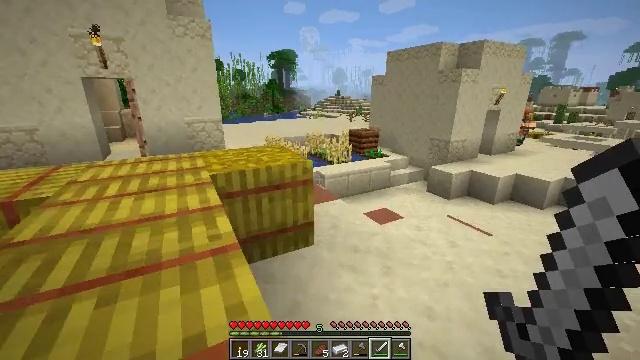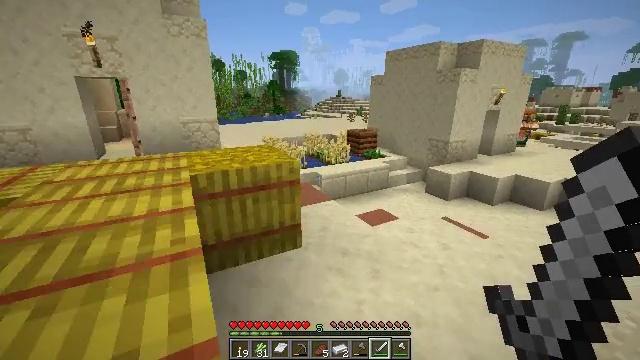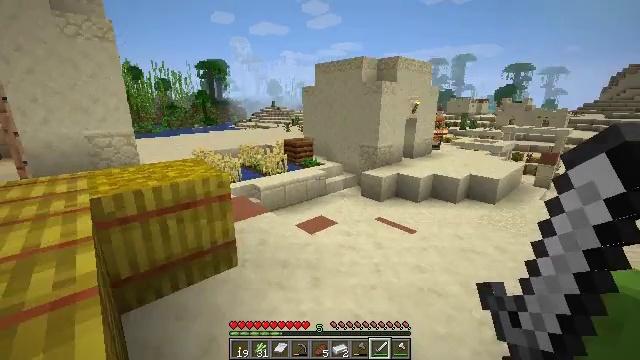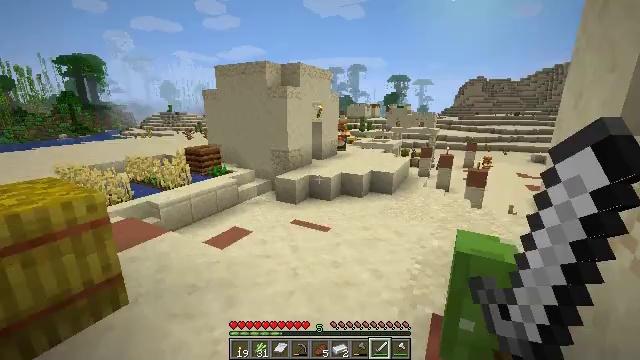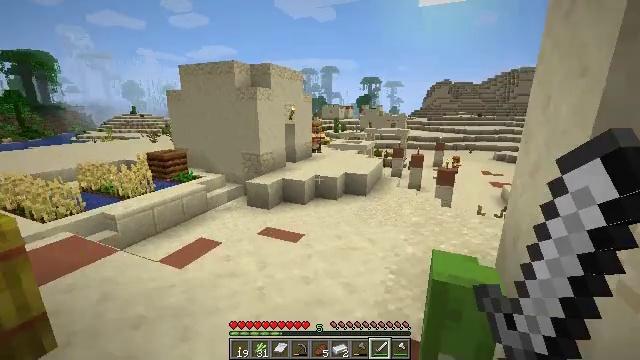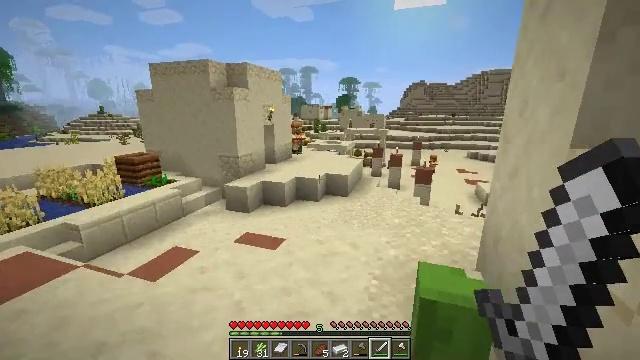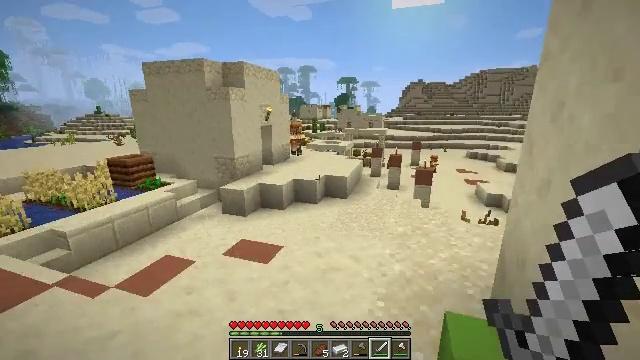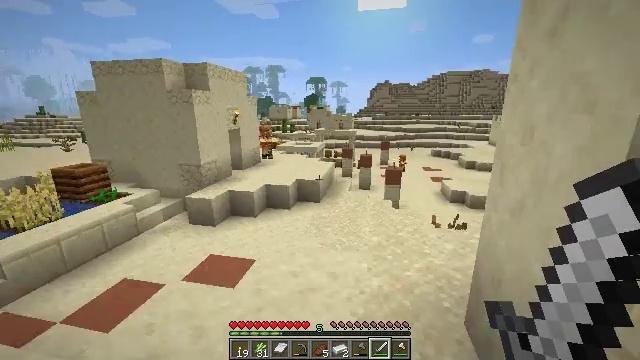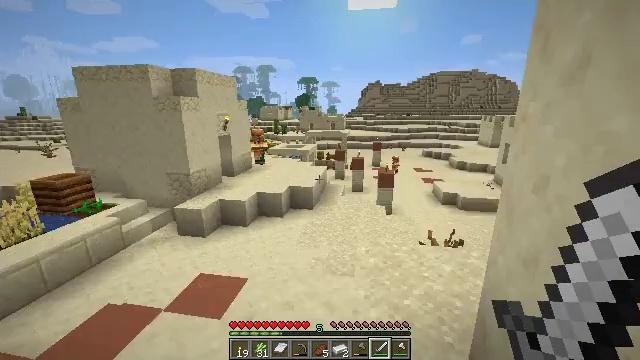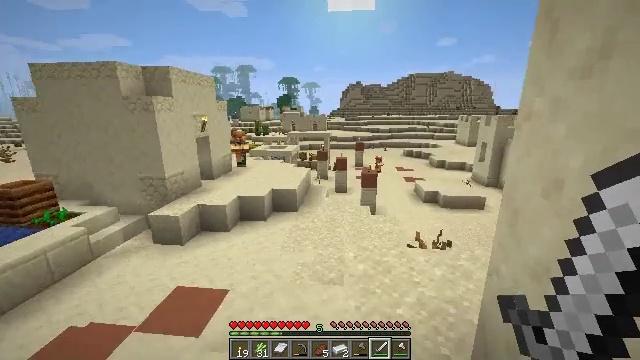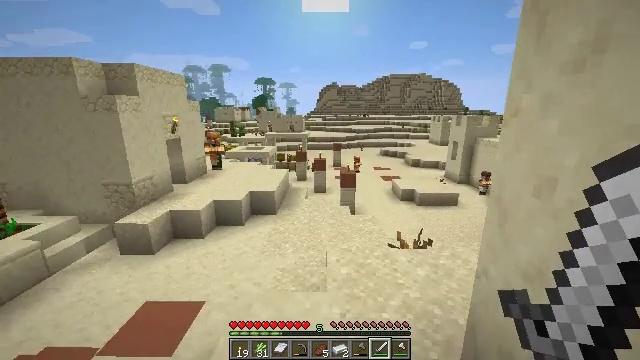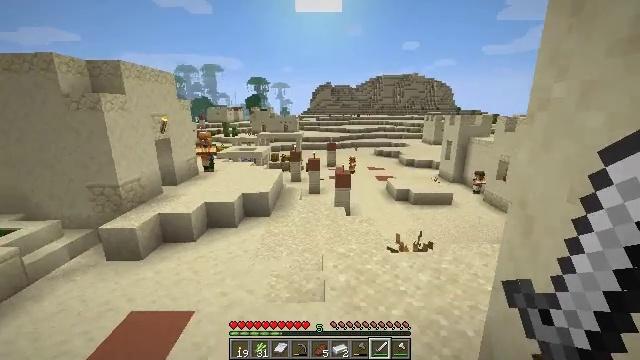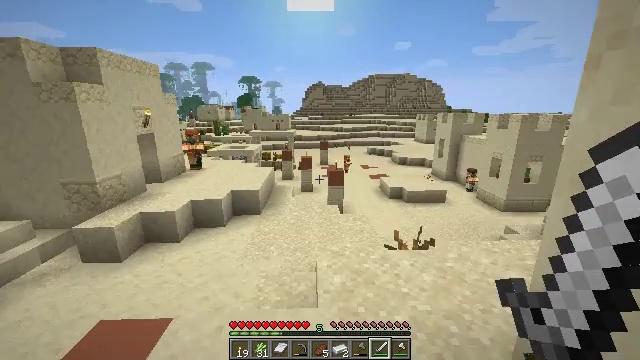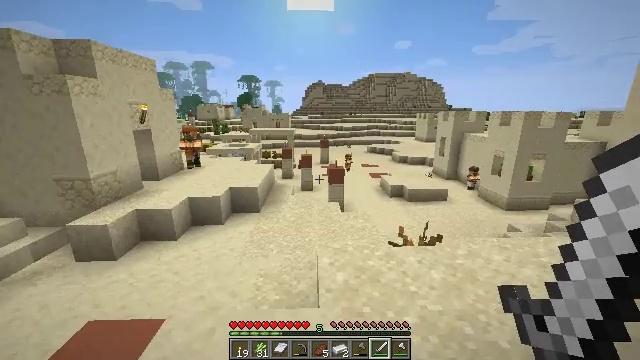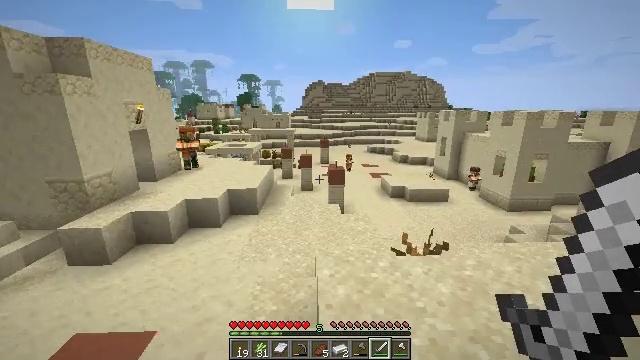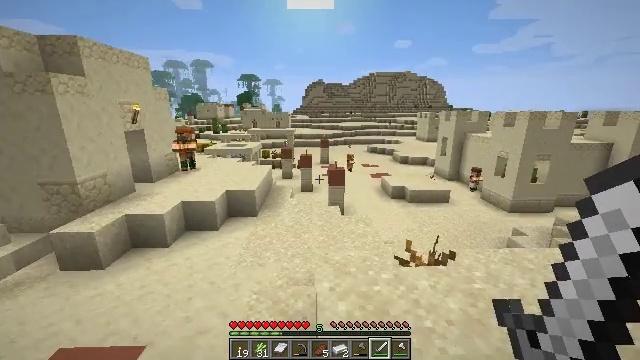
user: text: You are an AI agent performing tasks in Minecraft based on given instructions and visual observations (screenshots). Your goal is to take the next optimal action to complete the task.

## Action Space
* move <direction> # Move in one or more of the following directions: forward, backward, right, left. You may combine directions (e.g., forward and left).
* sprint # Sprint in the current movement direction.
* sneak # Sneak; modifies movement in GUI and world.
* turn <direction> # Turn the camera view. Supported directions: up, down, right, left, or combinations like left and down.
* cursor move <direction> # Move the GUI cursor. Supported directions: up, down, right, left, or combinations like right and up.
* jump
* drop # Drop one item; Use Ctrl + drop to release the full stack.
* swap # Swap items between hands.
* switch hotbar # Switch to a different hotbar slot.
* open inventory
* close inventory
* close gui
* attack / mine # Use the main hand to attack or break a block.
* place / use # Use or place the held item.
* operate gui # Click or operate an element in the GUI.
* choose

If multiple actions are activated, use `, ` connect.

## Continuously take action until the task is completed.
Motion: motion action
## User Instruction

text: Break the smooth sandstone slab to collect it.
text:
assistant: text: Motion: move forward
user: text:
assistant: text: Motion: move forward, turn right and up
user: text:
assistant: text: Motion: move forward, turn right and up
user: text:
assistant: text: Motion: move forward, turn right
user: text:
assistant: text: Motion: move forward, turn right
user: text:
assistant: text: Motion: move forward
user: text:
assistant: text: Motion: move forward, turn right
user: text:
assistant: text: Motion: move forward, turn right
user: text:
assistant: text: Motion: move forward, turn right
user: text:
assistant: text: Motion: move forward, turn right
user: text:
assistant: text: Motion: move forward, turn right
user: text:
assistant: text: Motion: move forward, turn right
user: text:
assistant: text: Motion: move forward
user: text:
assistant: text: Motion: move forward
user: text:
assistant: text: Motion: move forward
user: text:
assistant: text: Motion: move forward
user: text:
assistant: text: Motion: move forward, turn right
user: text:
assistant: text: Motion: move forward, turn right
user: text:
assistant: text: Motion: move forward, turn right
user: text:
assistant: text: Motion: move forward, turn right
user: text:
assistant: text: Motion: move forward, turn right
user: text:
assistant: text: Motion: move forward, turn right
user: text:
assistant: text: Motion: move forward, turn right
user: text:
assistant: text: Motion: move forward, turn right
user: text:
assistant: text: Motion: move forward, turn right
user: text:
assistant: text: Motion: move forward, turn right
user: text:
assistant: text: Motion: turn right
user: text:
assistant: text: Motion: turn right and up
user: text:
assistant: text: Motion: turn right and up
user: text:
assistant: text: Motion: turn right and up